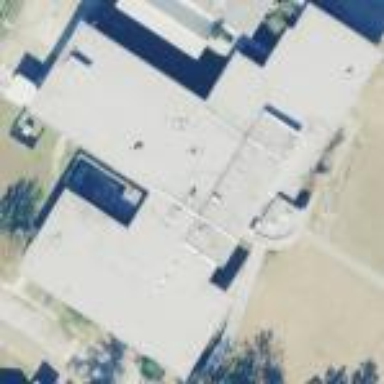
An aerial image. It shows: School building.